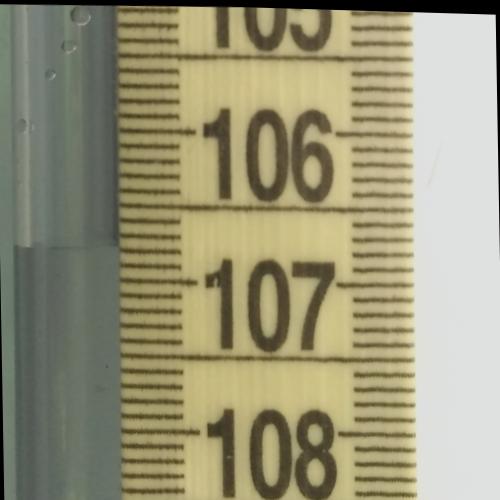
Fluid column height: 106.8 cm